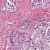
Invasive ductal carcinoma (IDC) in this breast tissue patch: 1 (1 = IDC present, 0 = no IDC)